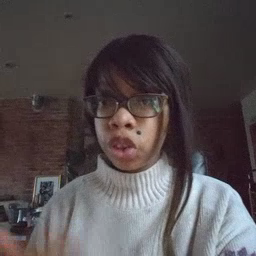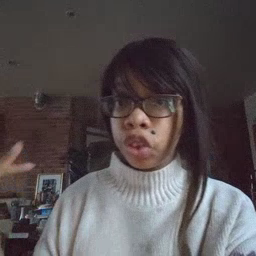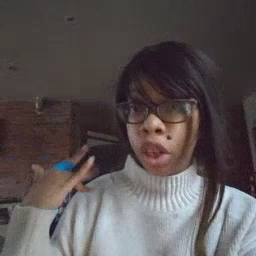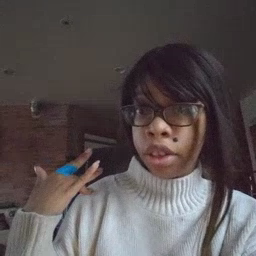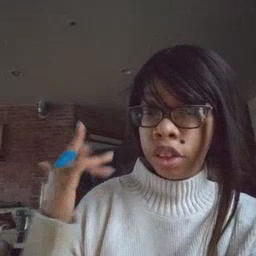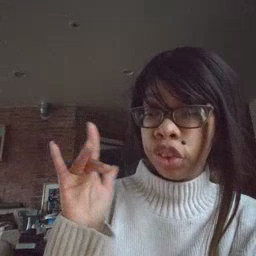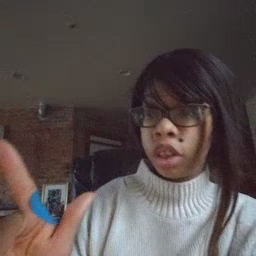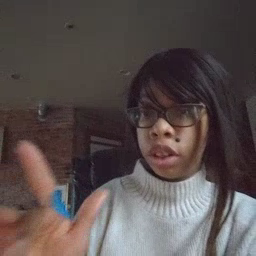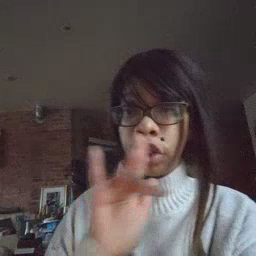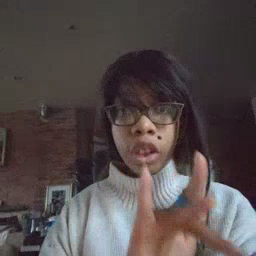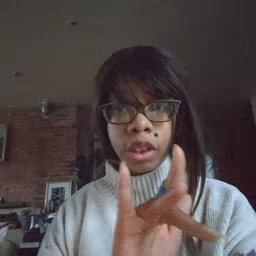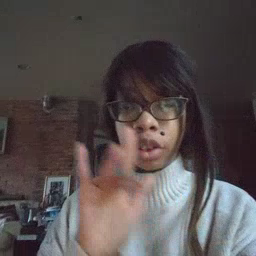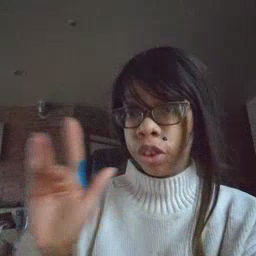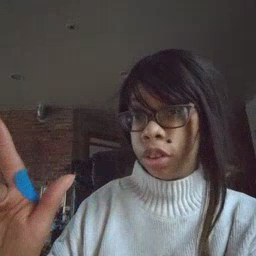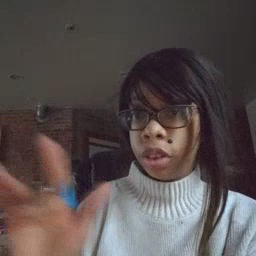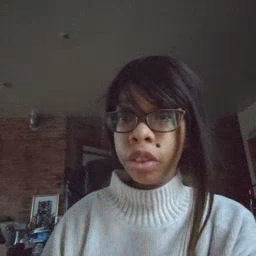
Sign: touch